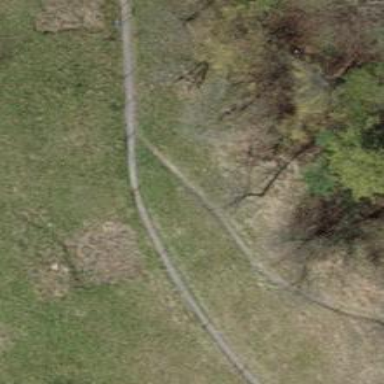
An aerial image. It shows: Path with pebblestone surface.